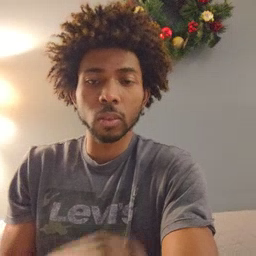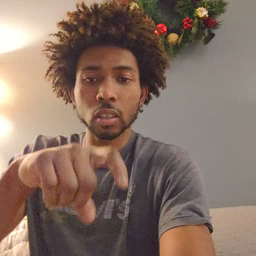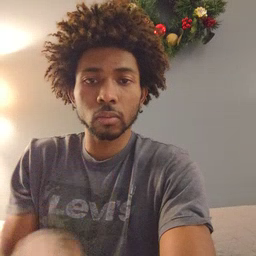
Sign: time